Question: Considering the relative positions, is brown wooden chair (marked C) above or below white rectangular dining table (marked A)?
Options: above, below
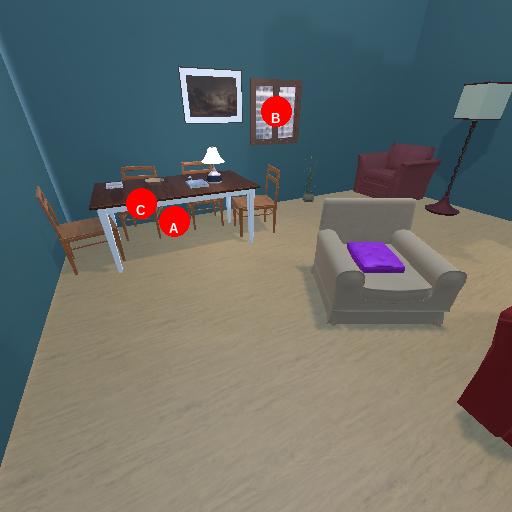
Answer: above